Question: Im trying to retrieve a path name from my Pictures table the pathname is stored under picturepath in my Pictures table I dont know how to join it on to my current sql syntax it uses the UserID which is set by a session.
And im unsure what goes in the commented line for my image url string?
'''
using (OdbcCommand cmd = new OdbcCommand("SELECT Wallpostings FROM WallPosting WHERE UserID=" + userId + " ORDER BY idWallPosting DESC", cn))
{
using (OdbcDataReader reader = cmd.ExecuteReader())
{
test1.Controls.Clear();
while (reader.Read())
{
System.Web.UI.HtmlControls.HtmlGenericControl div = new System.Web.UI.HtmlControls.HtmlGenericControl("div");
div.Attributes["class"] = "test";
//div.Style["float"] = "left";
div.ID = "test";
Image img = new Image();
img.ImageUrl = String.Format("{unsure}", reader.GetString(unsure));
// this line needs to be represented in sql syntax
img.AlternateText = "Test image";
div.Controls.Add(img);
div.Controls.Add(ParseControl(String.Format("{0}", reader.GetString(0))));
div.Style["clear"] = "both";
test1.Controls.Add(div);
'''

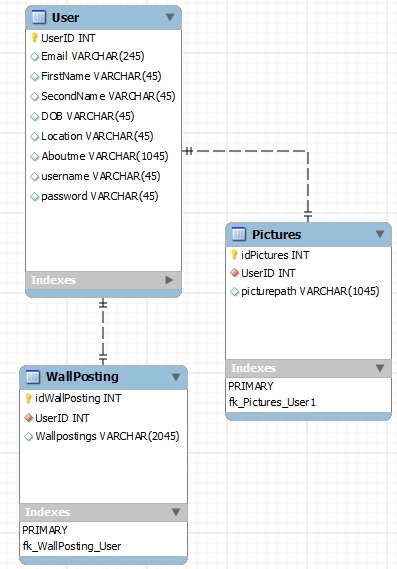
Answer: '''
img.ImageUrl = string.Format("~/userdata/2/uploadedimage/{0}", (string)reader["TheImageColumn"]);
'''
This will pull the 'TheImageColumn' field from the reader and insert it where '{0}' is in the string.
### SQL
'''
SELECT
wp.WallPostings,
p.PicturePath
FROM
WallPosting wp
LEFT JOIN [User] u ON u.UserID = wp.UserID
LEFT JOIN Pictures p ON p.UserID = u.UserID
WHERE UserID = @UserID
ORDER BY idWallPosting DESC
'''
You should also not in-line your parameters, use 'cmd.AddParameter()' instead.